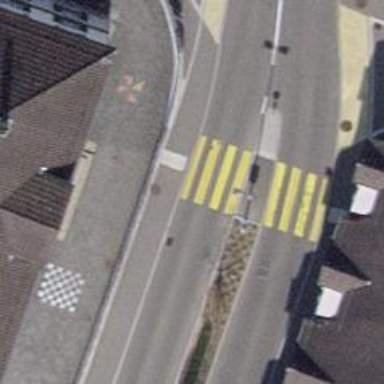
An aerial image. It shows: Footway on traffic island with asphalt surface.